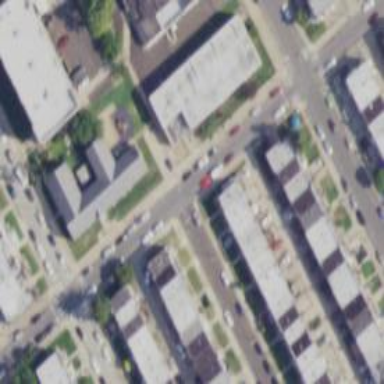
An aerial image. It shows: Alley classified as service road.